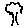
Label: tree